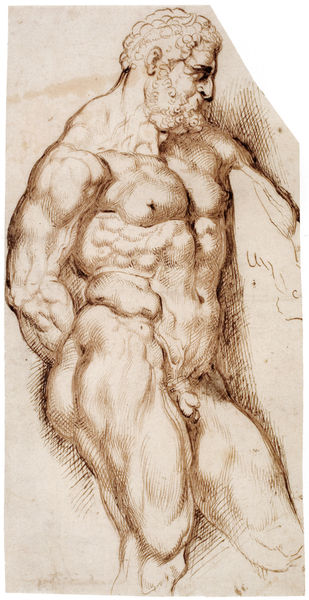
Titel: Studie nach Herkules Farnese
Künstler: Peter Paul Rubens
Standort: Kopenhagen
Institution: Statens Museum for Kunst
Schlagwörter: akt, feder, gott, haut, kopf, körper, mann, nackt, schatten, weiß, braun, brust, grau, haar, kreide, nase, ohr, profil, schwarz, skizze, zeichnung, alt, bart, anatomie, arm, arme, augen, gesicht, vollbart, bild, bildnis, hals, portrait, haare, halbfigur, locken, schulter, schultern, skulptur, beine, taille, bein, schrift, seitlich, studie, grafik, graphik, klein, linien, sepia, kraft, muskeln, nabel, bauch, dreiviertelansicht, bauchnabel, ellenbogen, knie, liegend, oberschenkel, schenkel, oberarm, fett, muskulös, hell dunkel, penis, tusche, alter, antike, rippen, schraffur, schraffuren, radierung, seite, schraffiert, bleistift, litographie, römer, verschränkt, halbprofil, männlich, üppig, muskel, zeus, stark, maskulin, gottheit, brustkorb, athlet, grieche, herkules, kräftig, gezeichnet, rötel, bau, lenden, oberarme, muskulatur, proportionen, michelangelo, leonardo, coloriert, mächtig, glied, bizeps, weisshaarig, sixpack, farnese, davinci, kurzhaarig, stiernacken, männerstudie, oberschenker, definiert, akr, kleiner penis, detalliert, zeichnung#bart, musjekn, muskelpaket